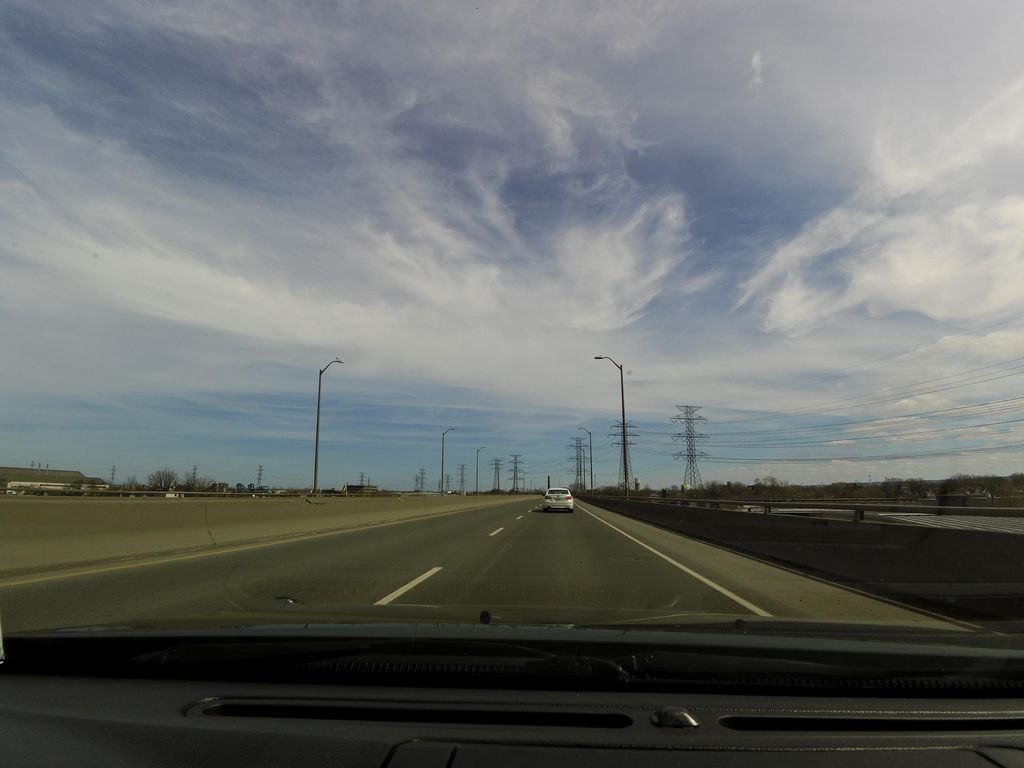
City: hamilton